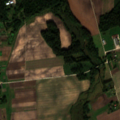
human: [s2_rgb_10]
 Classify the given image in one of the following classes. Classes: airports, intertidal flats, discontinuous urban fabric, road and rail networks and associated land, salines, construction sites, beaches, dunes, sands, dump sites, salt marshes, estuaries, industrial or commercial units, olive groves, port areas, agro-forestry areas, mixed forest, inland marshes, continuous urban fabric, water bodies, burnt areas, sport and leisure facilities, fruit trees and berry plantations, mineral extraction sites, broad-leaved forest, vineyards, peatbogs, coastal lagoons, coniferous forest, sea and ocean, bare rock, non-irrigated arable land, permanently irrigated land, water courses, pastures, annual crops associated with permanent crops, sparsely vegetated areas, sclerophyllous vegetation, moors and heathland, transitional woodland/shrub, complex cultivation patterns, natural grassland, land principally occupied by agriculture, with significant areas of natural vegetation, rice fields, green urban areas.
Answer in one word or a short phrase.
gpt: discontinuous urban fabric, non-irrigated arable land, complex cultivation patterns, broad-leaved forest, transitional woodland/shrub